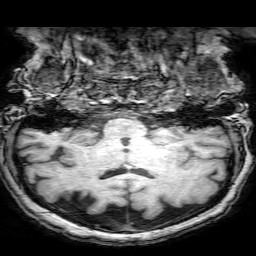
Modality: T1w
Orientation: sagittal
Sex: female
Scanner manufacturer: philips
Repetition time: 0.008326 s
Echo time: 0.00386 s